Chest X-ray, PA view. Patient: 70 years old, sex M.
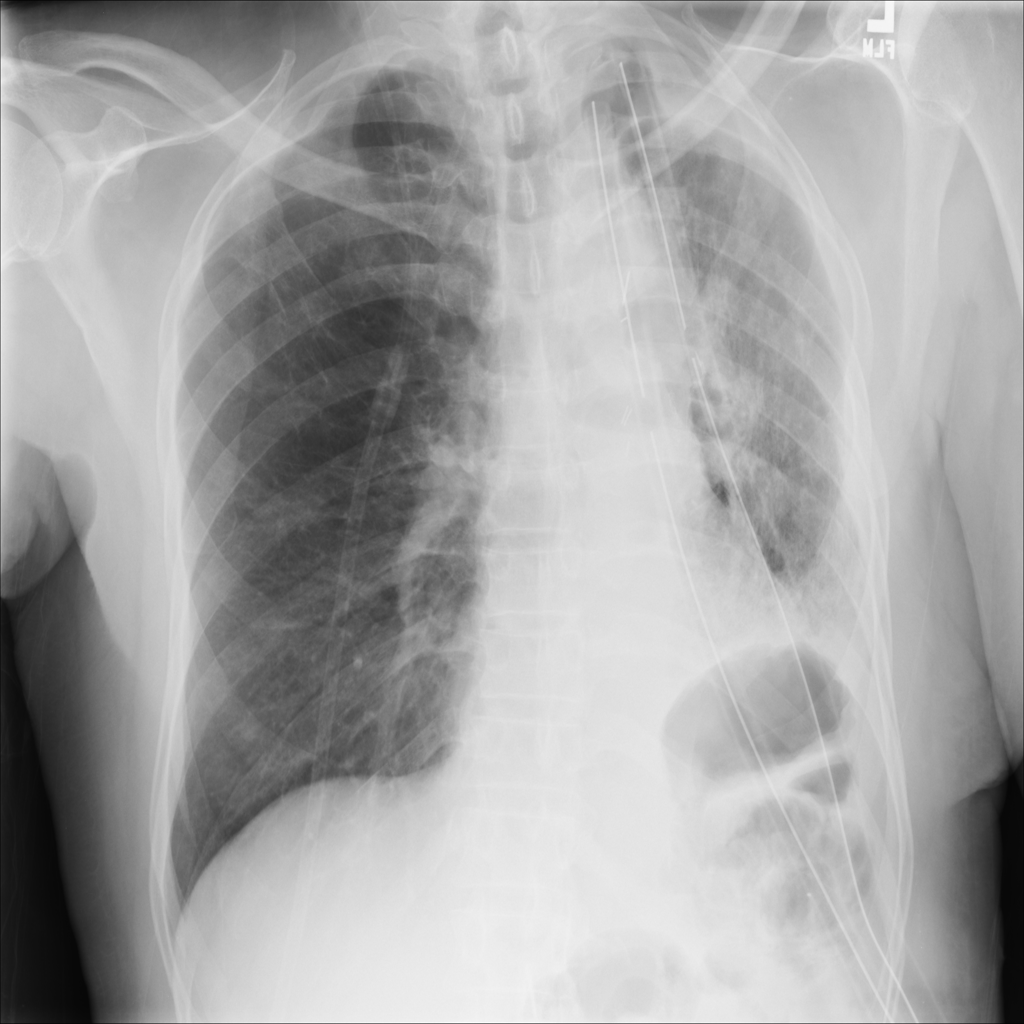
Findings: No Finding